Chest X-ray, PA view. Patient: 35 years old, sex M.
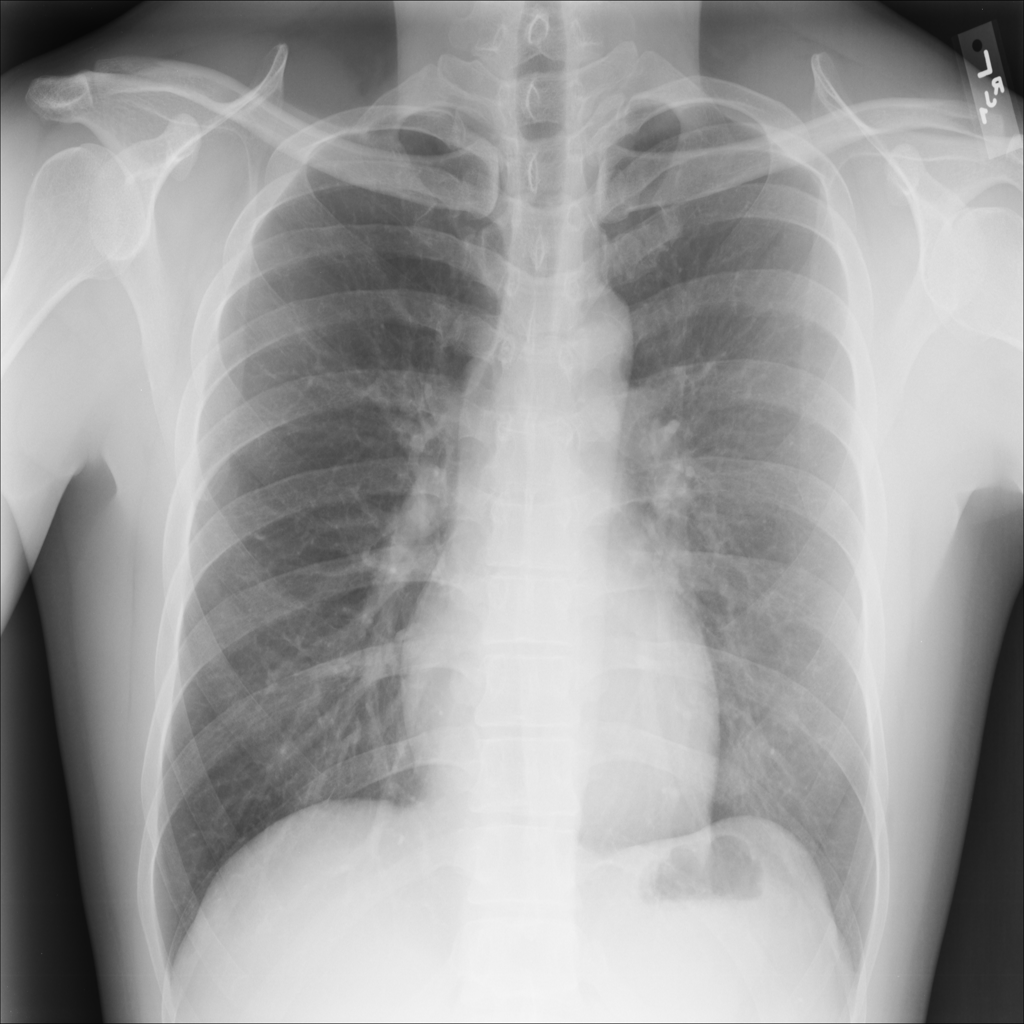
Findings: No Finding